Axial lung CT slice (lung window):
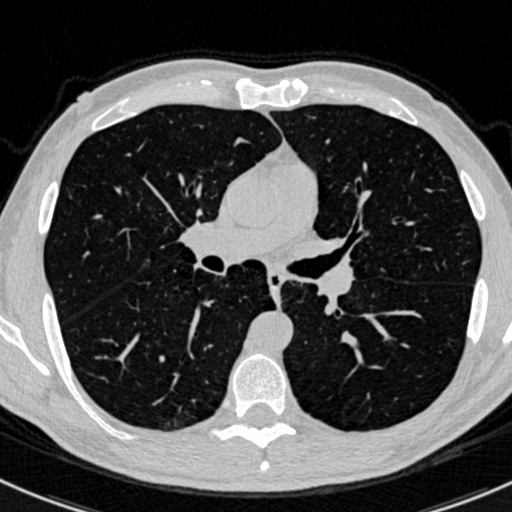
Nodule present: no